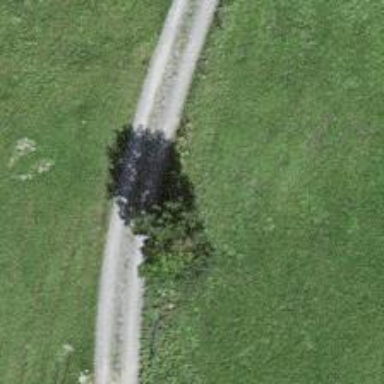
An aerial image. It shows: Beautiful tree in nature.